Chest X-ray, PA view. Patient: 62 years old, sex M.
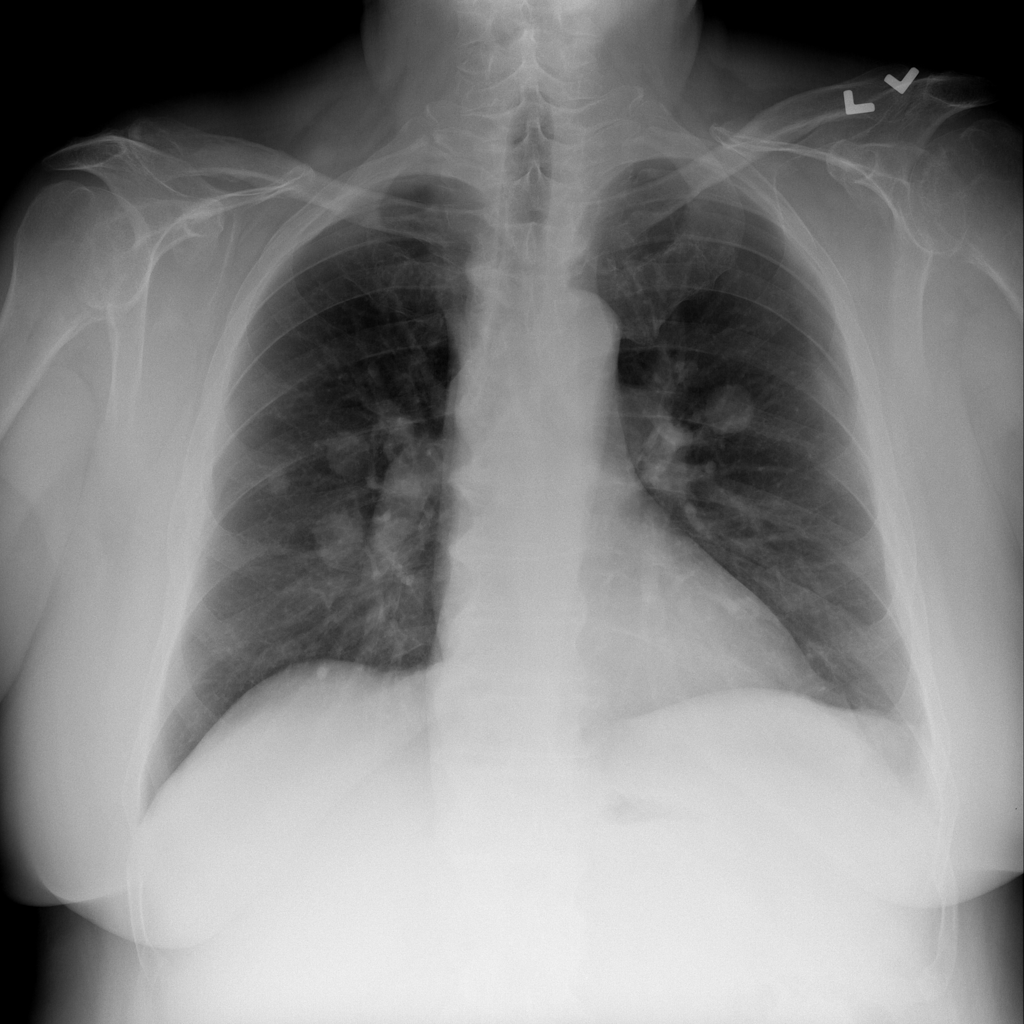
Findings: Infiltration